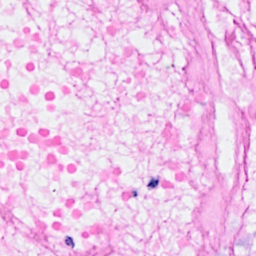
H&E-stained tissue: Breast